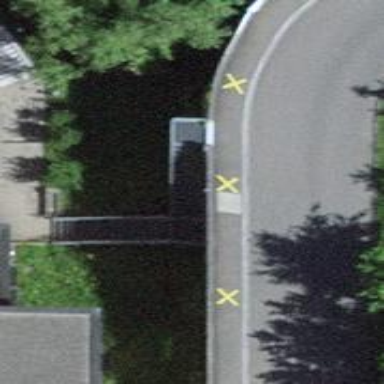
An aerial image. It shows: Metal steps along the road.